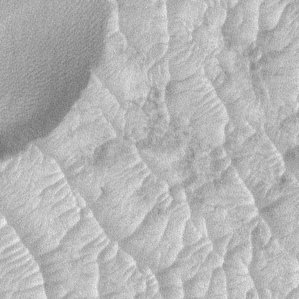
Label: frost